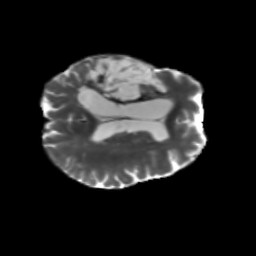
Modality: T2w
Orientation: axial
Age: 63
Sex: female
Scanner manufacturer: siemens
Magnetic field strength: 3 T
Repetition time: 5.47 s
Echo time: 0.0854 s